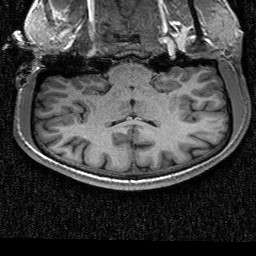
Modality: T1w
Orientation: sagittal